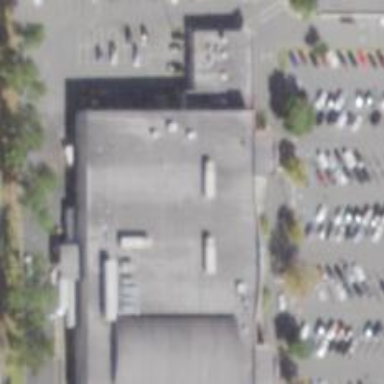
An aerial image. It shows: Supermarket.